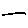
Label: line